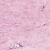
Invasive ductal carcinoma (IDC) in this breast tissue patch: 0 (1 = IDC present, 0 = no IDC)